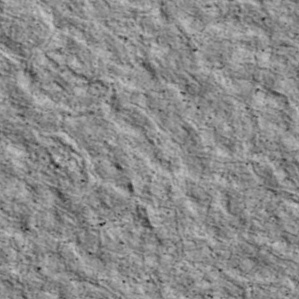
Label: non_frost